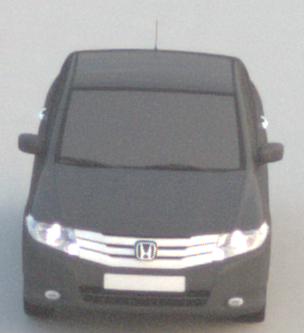
Make: Honda
Model: City
Detailed model: Gen. 6
Model produced from: 2008
Model produced until: 2013
Doors: 4
Color: gray
Road condition: dry road
Daytime: sunrise or sunset
Contrast: medium contrast